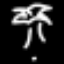
Label: palm tree